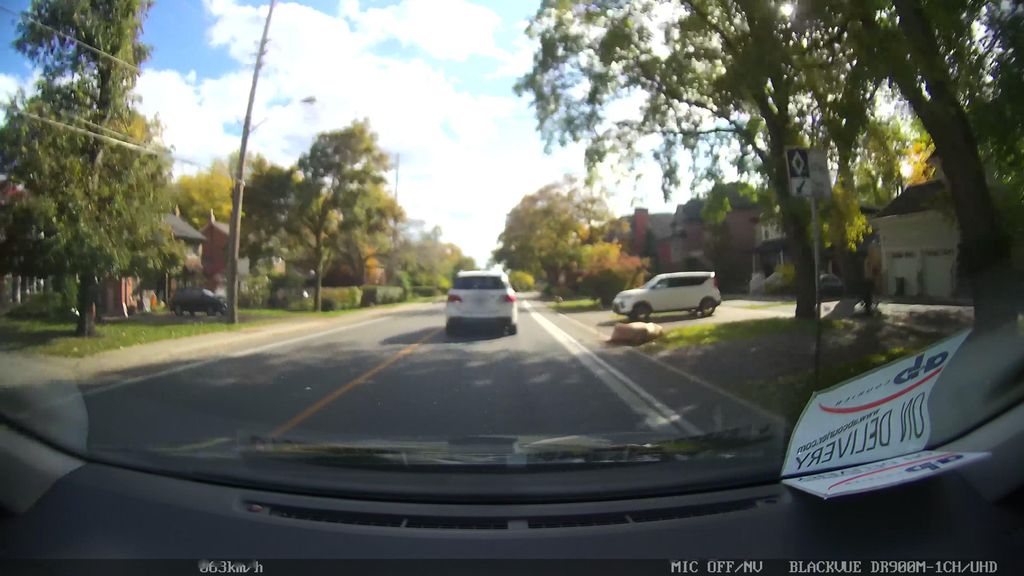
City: toronto